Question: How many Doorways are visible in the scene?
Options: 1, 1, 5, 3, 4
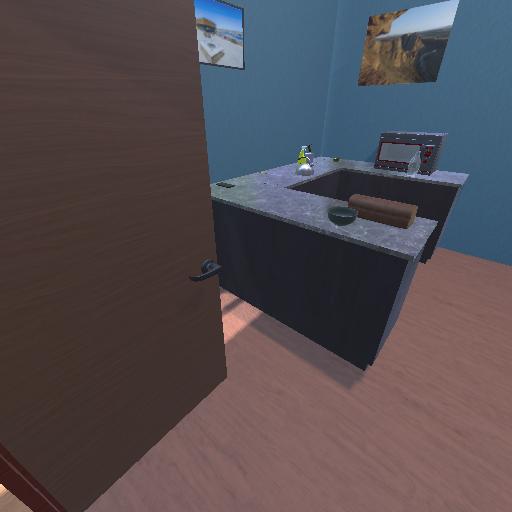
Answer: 1